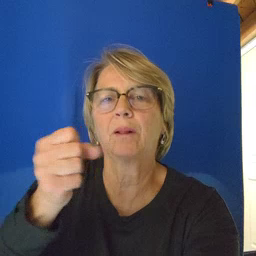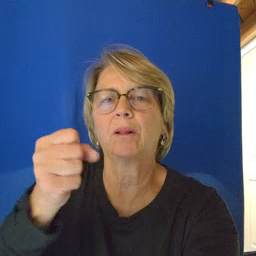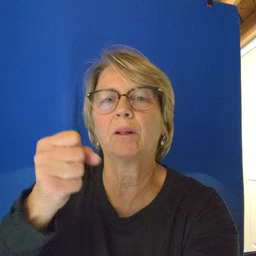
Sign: milk